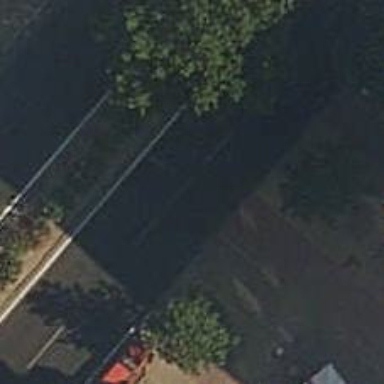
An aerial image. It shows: Pedestrian road.